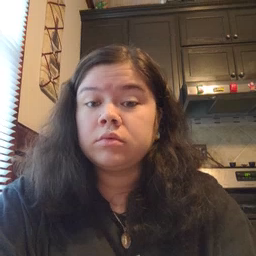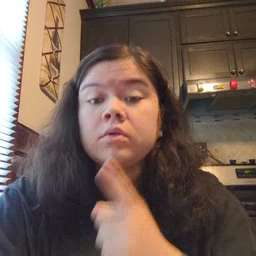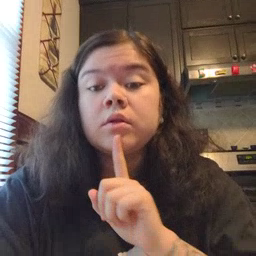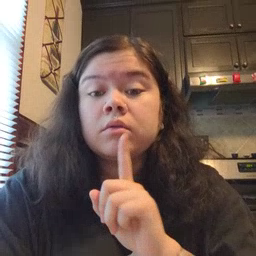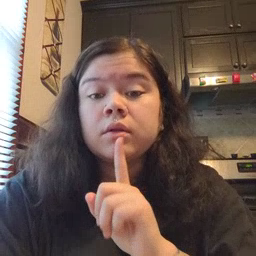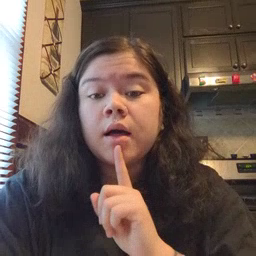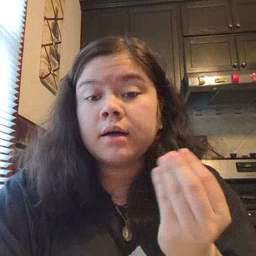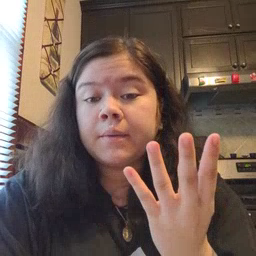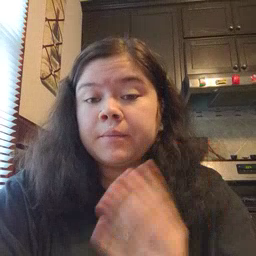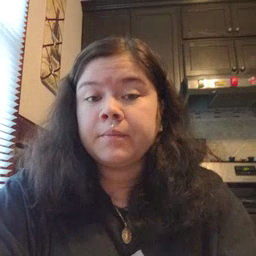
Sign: lamp